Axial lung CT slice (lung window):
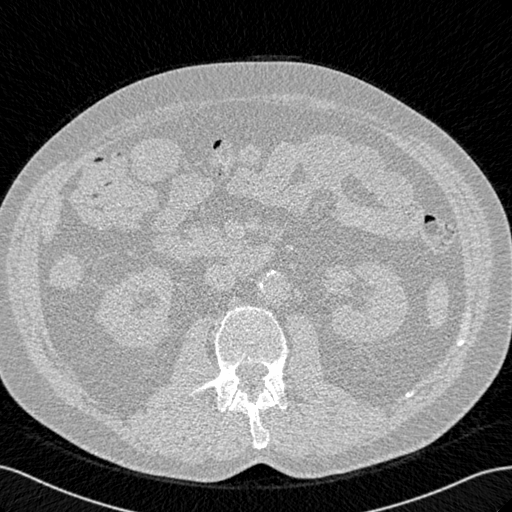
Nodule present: no